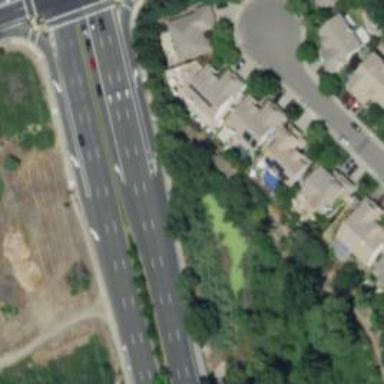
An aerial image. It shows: Secondary road with asphalt surface.